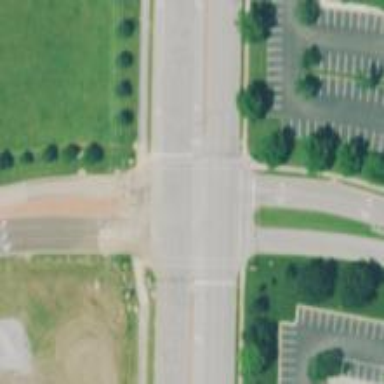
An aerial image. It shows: Dash road marking.